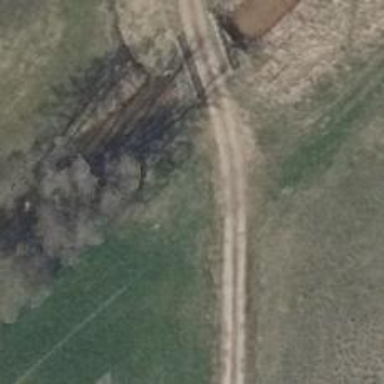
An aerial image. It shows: Track road with bridge.